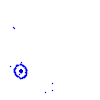
Particle: proton